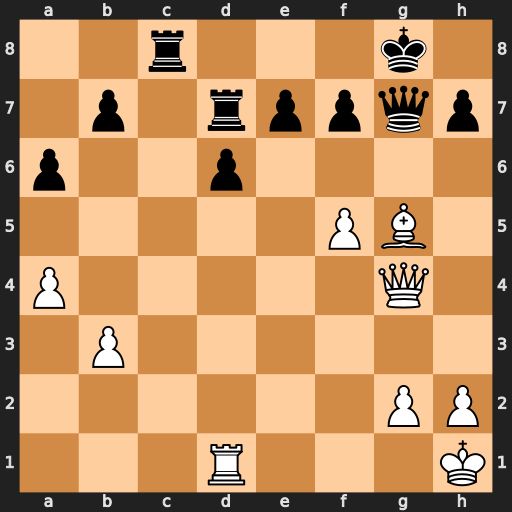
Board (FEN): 2r3k1/1p1rppqp/p2p4/5PB1/P5Q1/1P6/6PP/3R3K
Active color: w
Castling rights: -
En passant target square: -
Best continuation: f6 exf6 Qxd7